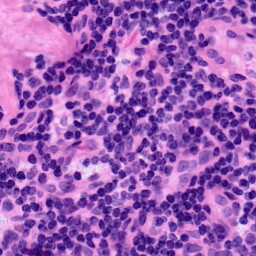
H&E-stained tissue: LymphNode